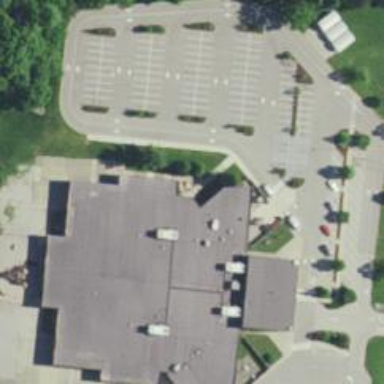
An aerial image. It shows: Parking area.